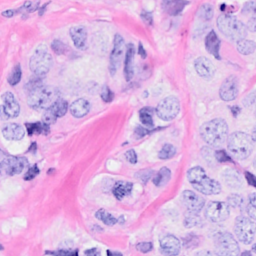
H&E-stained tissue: Breast